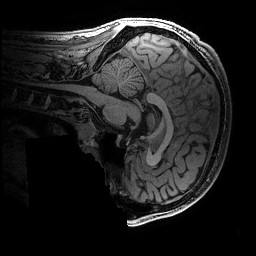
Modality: T1w
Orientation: sagittal
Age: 19
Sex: male
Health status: ill
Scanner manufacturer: ge
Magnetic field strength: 3 T
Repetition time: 0.007664 s
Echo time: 0.00342 s